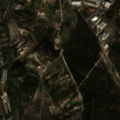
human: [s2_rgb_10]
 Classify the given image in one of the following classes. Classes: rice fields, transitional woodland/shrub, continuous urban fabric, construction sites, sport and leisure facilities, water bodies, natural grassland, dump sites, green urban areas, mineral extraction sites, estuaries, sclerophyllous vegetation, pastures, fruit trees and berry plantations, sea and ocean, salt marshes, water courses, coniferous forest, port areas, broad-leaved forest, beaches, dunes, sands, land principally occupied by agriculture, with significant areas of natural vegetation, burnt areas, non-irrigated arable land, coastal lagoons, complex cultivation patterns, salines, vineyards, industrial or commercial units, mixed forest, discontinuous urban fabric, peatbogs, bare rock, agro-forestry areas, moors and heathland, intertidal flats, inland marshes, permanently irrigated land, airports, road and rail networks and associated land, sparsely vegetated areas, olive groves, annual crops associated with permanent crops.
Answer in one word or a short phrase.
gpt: industrial or commercial units, complex cultivation patterns, broad-leaved forest, transitional woodland/shrub